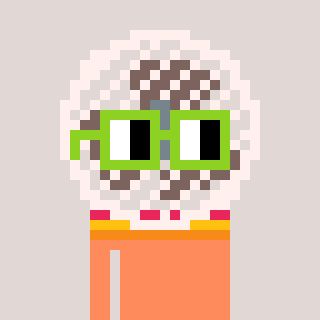
a pixel art character with square light green glasses, a fan-shaped head and a peachy-colored body on a warm background